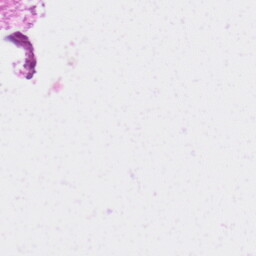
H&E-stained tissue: Skin